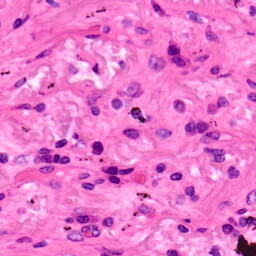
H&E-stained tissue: Lung